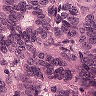
Metastatic tissue present: yes